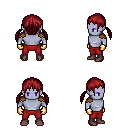
a pixel art fantasy rpg character, male body template, dark elf, purple skin, leather shoulder armor, red pants, brunette twin-tailed hairstyle, gold gloves, maroon shoes, four views (front, back, left, right), 2x2 character sprite sheet, small pixel art, hard edges, no anti-aliasing